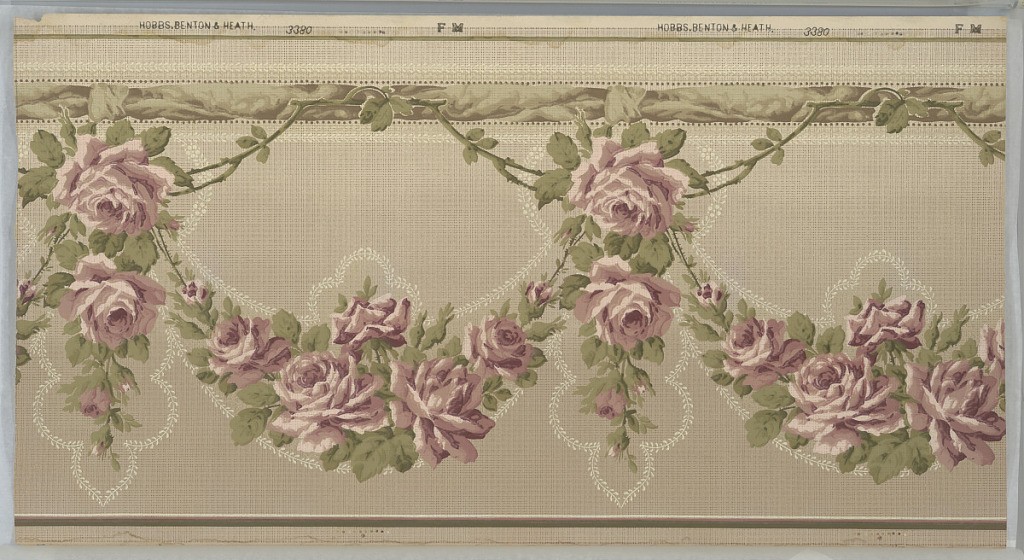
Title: Frieze
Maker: Hobbs, Benton & Heath, Hoboken, New Jersey
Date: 1905–1915
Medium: Machine-printed paper
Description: Mission/art nouveau style. Large floral pendants and swags of pink roses and green leaves, outlined by a tin cream-colored leafy vine, which hang from a brown knotted ribbon outlined by beading and the same leafy vine. Ground shades dark to light beige from bottom to top. Printed in selvedge: "Hobbs. Benton & Heath."; pattern number "3380" "FM"